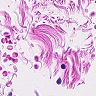
Metastatic tissue present: no